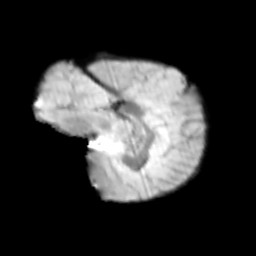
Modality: T2w
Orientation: sagittal
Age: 9
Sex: male
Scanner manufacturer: siemens
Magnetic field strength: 3 T
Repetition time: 3.8 s
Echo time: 0.07 s